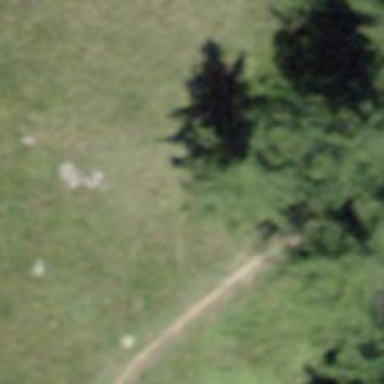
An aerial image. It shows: Path.